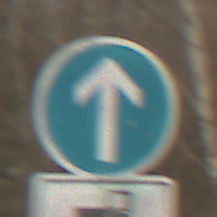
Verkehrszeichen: VorgeschriebeneFahrtrichtungGeradeaus
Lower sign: MehrspurigeFahrzeugeFrei8
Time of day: MorningAfternoon
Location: Outdoor (Nature)
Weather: PartlyCloudy
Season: Winter
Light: Natural